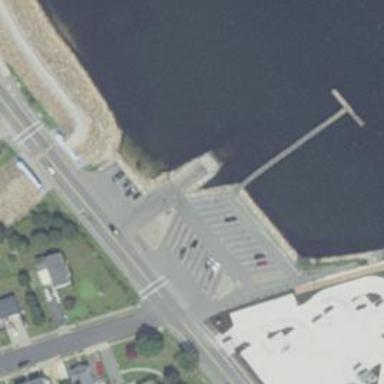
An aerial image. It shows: Slipway road for service vehicles.